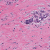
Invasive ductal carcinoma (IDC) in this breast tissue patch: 0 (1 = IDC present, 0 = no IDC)